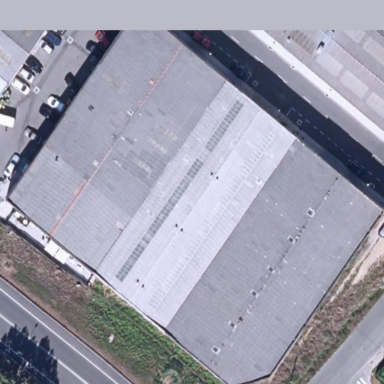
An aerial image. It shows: Industrial building.